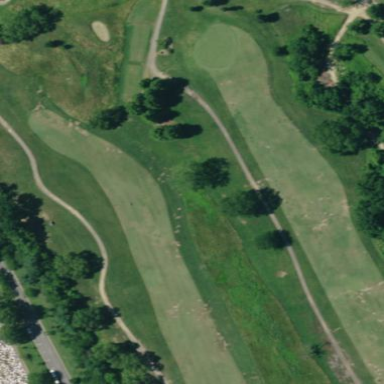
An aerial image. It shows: Grassy area designated as golf fairway.